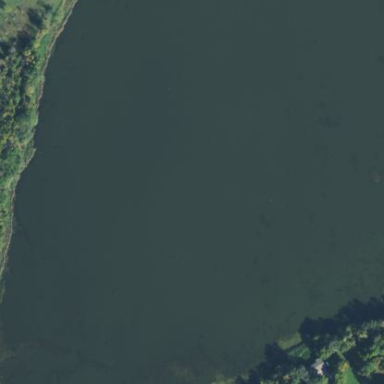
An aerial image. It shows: Lake with natural water.